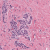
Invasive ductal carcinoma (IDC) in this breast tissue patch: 1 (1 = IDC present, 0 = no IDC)